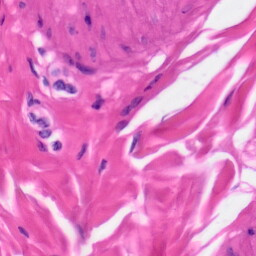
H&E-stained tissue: Skin